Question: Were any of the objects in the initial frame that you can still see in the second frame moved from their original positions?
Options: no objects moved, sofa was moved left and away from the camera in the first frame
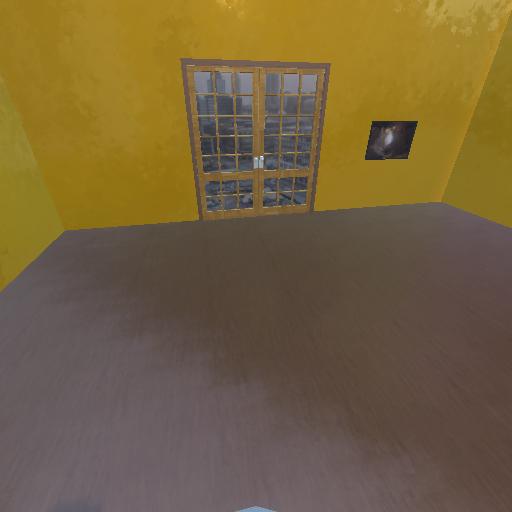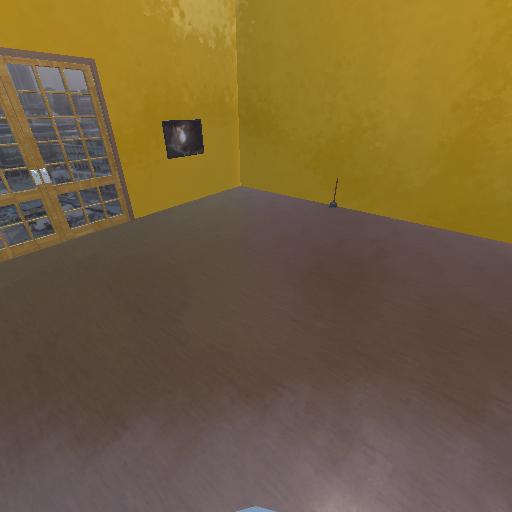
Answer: no objects moved